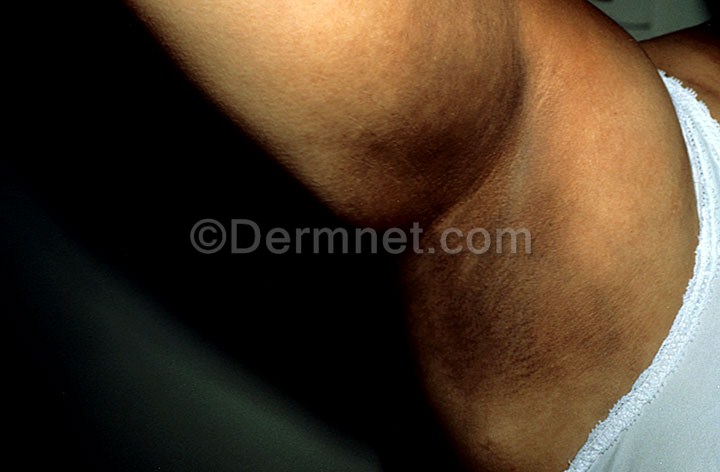
Disease: Systemic Disease